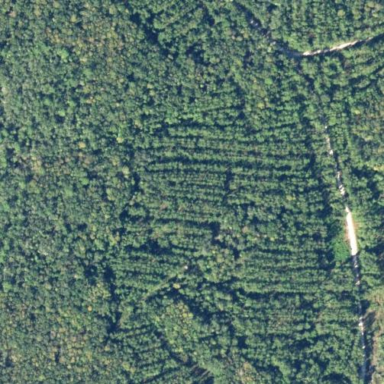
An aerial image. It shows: Forest dominated by needle-leaved trees.